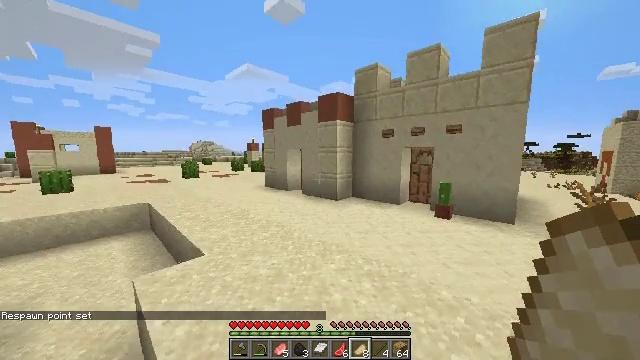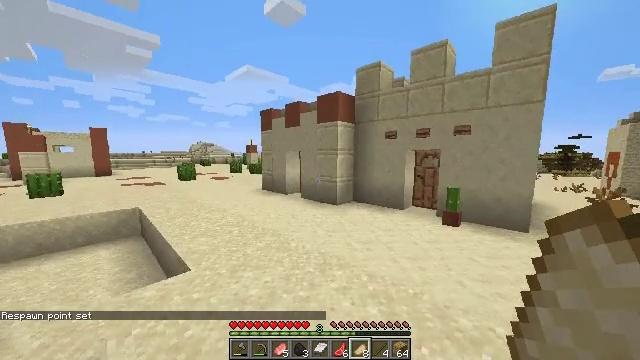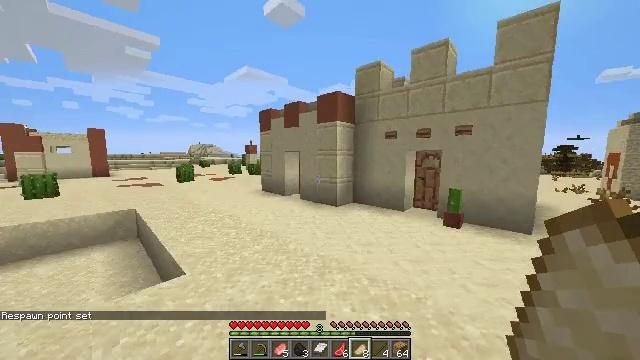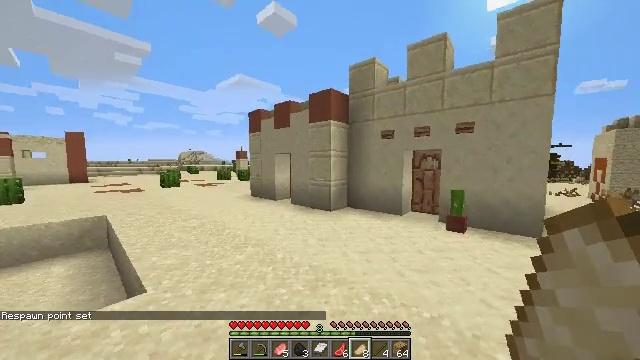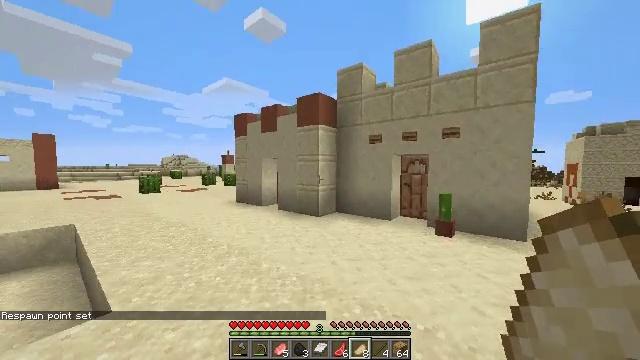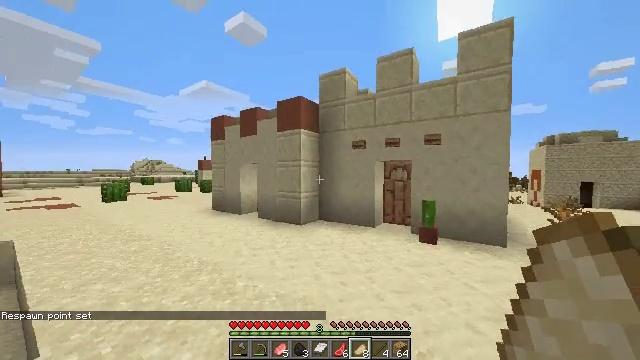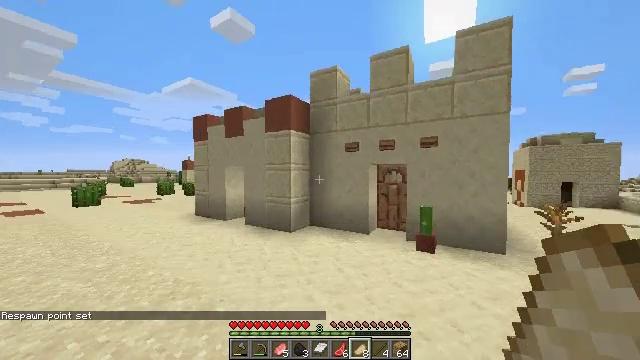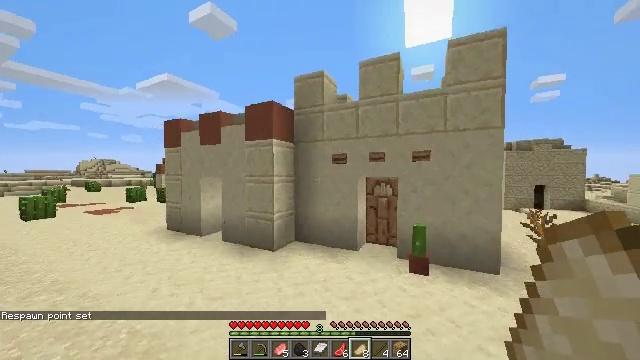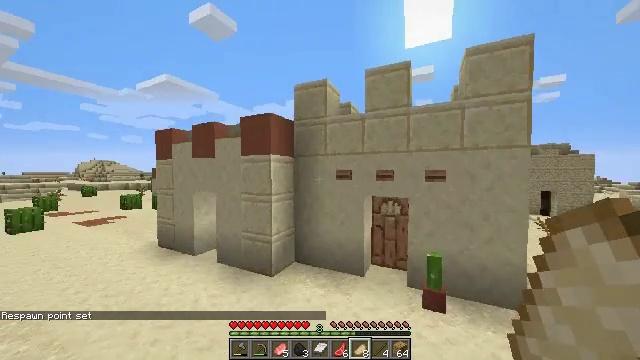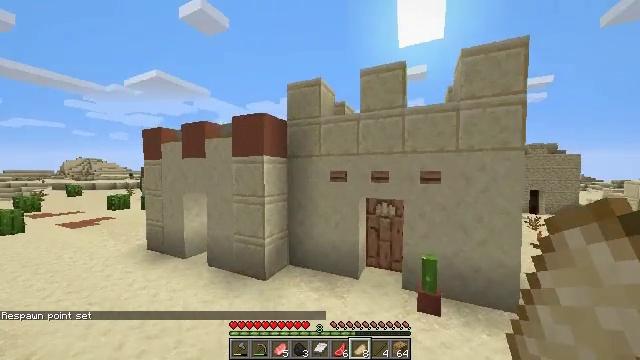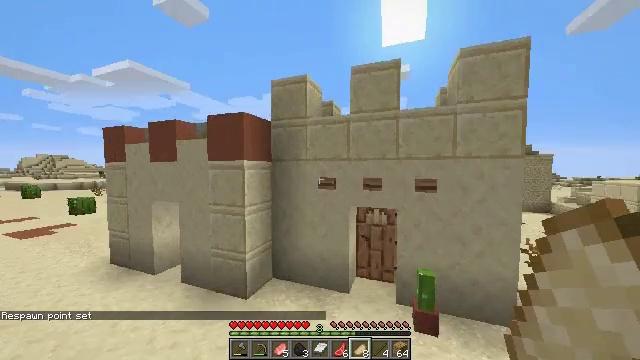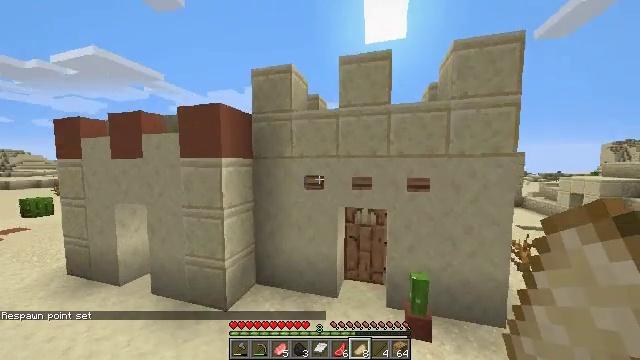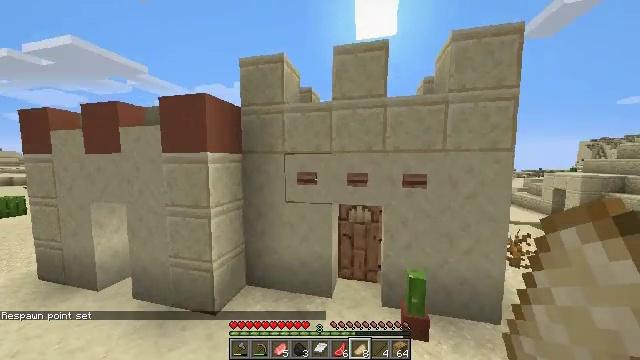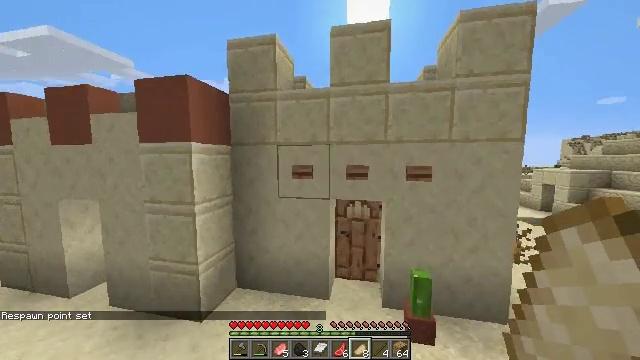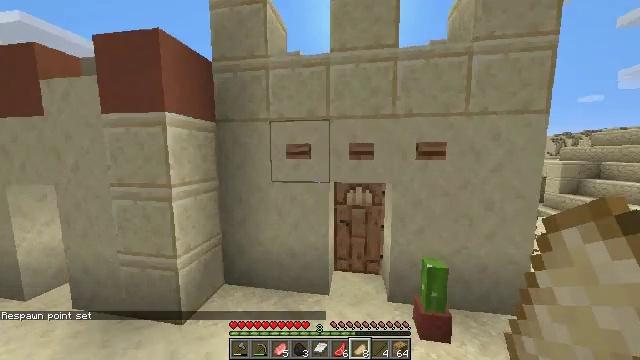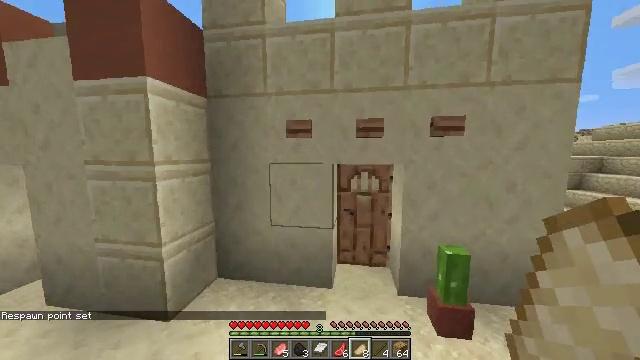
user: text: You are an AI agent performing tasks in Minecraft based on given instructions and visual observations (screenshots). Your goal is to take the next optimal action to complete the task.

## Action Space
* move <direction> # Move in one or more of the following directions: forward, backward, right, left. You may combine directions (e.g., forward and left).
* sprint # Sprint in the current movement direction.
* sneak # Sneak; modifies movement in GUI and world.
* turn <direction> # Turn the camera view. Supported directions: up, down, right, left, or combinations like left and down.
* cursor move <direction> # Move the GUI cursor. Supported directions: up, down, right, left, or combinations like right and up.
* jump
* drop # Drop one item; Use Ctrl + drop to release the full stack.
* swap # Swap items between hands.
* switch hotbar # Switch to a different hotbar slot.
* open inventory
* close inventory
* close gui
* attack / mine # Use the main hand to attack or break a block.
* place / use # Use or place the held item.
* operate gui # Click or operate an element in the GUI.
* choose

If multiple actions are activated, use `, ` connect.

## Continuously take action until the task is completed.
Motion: motion action
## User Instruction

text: Harvest hay blocks from the village.
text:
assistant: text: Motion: move forward, sprint, jump
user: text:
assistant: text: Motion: move forward, sprint, jump
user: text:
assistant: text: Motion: move forward, sprint, turn right and up, jump
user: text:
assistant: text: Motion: move forward, sprint, turn right and up, jump
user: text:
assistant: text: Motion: move forward, sprint, turn right and up, jump
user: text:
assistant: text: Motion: move forward, sprint, turn right, jump
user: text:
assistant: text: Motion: move forward, sprint, turn right, jump
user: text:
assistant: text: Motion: move forward, sprint, jump
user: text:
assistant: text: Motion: move forward, sprint, turn right, jump
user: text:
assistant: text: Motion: move forward, sprint, turn right, jump
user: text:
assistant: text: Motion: move forward, sprint, turn right and down, jump
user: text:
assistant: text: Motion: move forward, sprint, turn right, jump
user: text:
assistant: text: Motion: move forward, sprint, turn right
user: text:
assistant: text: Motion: move forward, sprint, turn right and down
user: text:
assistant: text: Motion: move forward, sprint
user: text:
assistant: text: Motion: move forward, sprint, turn right and down
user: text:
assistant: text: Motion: move forward, sprint, turn right
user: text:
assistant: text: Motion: move forward, sprint
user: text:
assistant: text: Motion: move forward, sprint, turn right
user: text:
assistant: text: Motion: move forward and move right, sprint, turn right
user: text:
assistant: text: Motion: move forward and move right, sprint, turn right
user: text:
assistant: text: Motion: move forward and move right, sprint, use / place
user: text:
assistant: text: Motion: move forward, sprint, use / place
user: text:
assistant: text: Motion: move forward, sprint, use / place
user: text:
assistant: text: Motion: move forward, sprint, turn left and down, use / place
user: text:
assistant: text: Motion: move forward, sprint, turn left and down
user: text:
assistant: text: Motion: move forward, sprint
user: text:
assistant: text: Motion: move forward, sprint
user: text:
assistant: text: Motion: move forward, sprint
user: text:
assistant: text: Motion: move forward, sprint